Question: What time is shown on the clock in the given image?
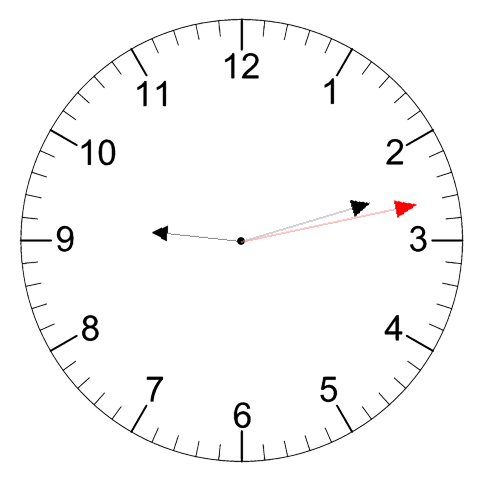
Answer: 09:12:13